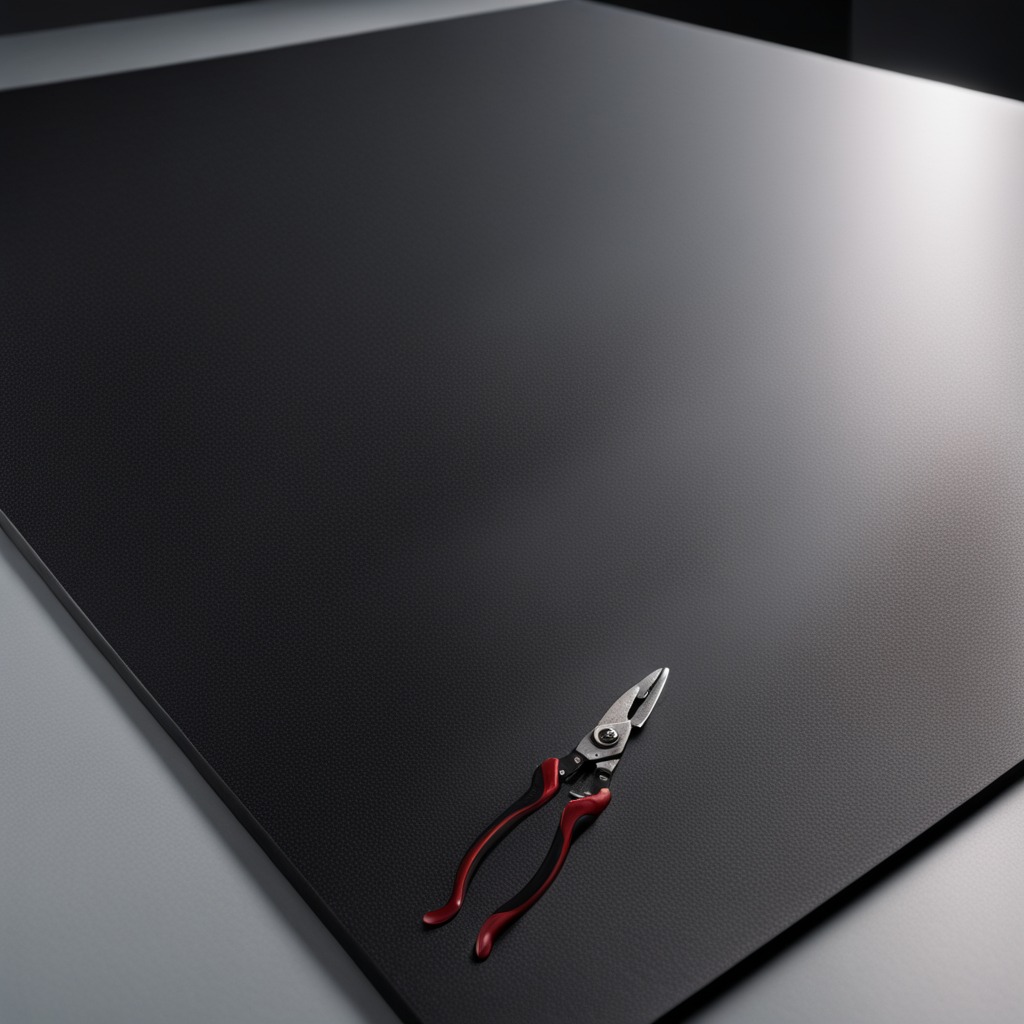
A plier is lying on the tabletop.